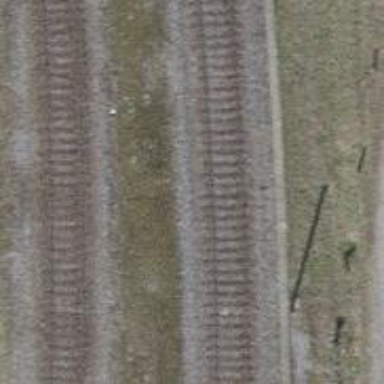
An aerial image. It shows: Railway track with contact line for electrification.